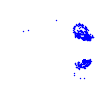
Particle: electron